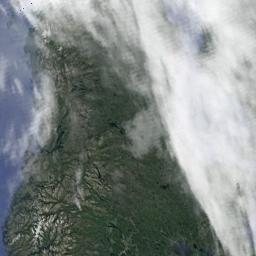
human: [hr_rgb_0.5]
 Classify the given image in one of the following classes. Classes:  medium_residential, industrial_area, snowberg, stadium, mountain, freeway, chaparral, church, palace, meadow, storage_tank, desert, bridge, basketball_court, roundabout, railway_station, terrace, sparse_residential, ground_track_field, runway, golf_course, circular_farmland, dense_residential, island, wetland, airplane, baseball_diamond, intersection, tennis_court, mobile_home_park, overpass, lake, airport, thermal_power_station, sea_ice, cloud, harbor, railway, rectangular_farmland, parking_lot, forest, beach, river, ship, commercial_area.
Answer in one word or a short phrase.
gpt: cloud